Question: ## Preface
I have a (Superfish JS) horizontal main menu in my Drupal 7.38 site. Some of it's links being opened for sub menus, and These sub menus contains the children of the parent links.
This menu appears in the header section of the site, and in all pages.
## The problem
When I surf from Mozilla firefox 39.0 and visit my home page, the triggered sub-menu appears to break, but when I surf that way in another page of the menu, it doesn't break...
<URL>.

## My final aim
1. A plausible way to determine if the problem is JS or CSS based.
2. A detailed suggestion for a solution (especially if it's JS based since I'm just starting to learn JS and I almost know nothing about it).
Would affirm & rate if working. Thank you!
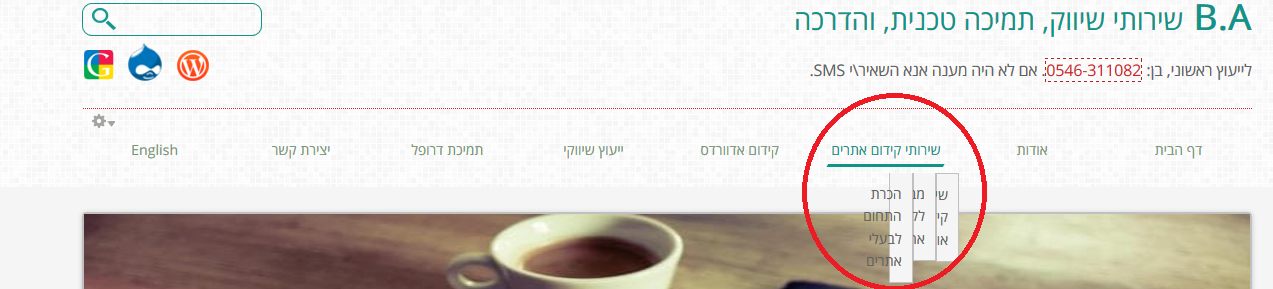
Answer: For some mysterious reason, after clearing Drupal cache, and rightafterwords - Cloudflare cache, the problem seem to no longer occur.